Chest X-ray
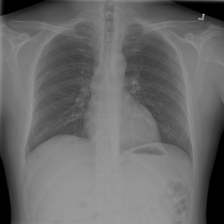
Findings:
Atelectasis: negative
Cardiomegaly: negative
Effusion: negative
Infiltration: positive
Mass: negative
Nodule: negative
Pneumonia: negative
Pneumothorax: negative
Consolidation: negative
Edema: negative
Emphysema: negative
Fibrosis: negative
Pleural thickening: negative
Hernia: negative